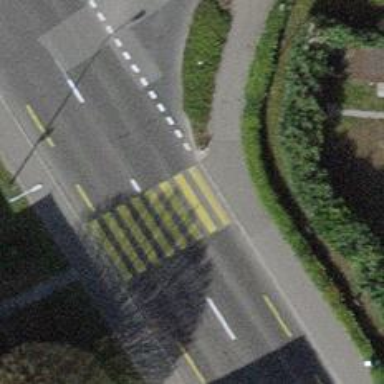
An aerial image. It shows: Zebra crossing on the road.